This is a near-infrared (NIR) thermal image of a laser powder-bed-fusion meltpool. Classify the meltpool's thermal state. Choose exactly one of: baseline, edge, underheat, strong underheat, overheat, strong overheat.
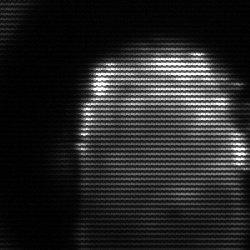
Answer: baseline